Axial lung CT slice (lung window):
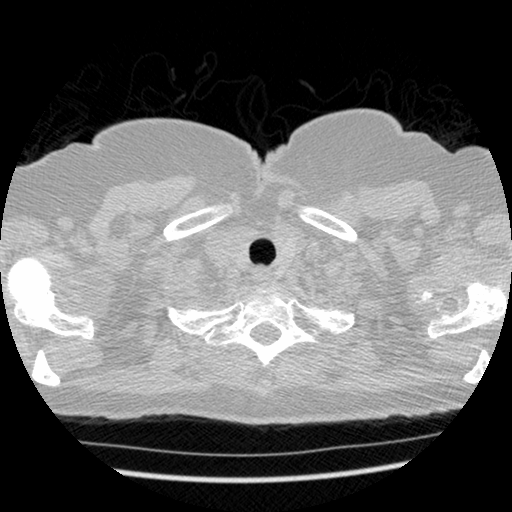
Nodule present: no